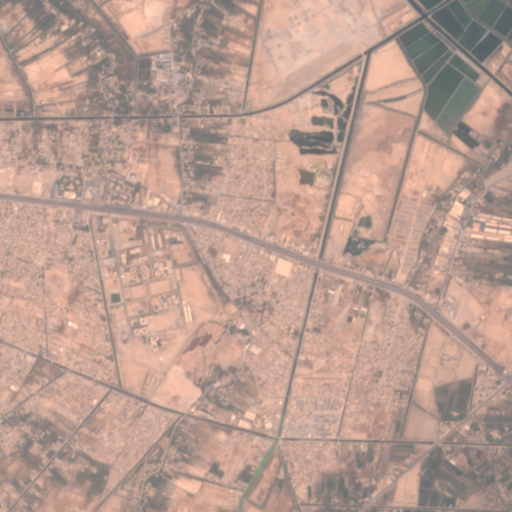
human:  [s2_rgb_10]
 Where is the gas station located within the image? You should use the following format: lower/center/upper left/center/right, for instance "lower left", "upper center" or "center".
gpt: The gas station is located in the center left of the image.
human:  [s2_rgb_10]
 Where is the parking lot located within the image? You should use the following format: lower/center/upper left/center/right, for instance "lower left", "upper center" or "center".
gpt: The parking lot is located in the center left of the image.
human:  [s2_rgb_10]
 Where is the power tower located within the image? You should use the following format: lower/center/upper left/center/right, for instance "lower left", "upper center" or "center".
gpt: The power tower is located in the lower left of the image.
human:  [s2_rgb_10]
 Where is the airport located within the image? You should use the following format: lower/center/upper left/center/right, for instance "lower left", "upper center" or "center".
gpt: There is no airport in the image.